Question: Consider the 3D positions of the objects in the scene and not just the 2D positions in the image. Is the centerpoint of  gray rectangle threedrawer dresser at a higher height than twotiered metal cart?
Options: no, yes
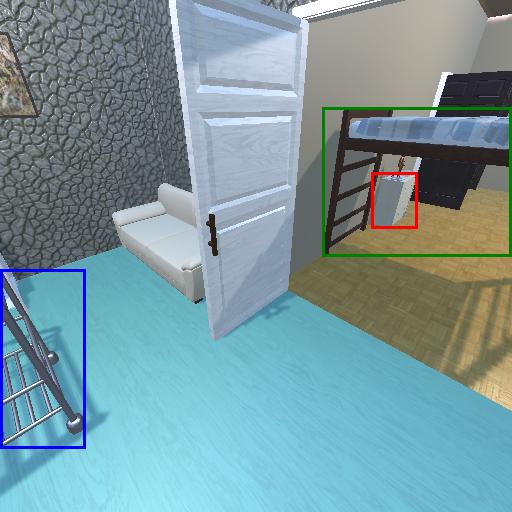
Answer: no